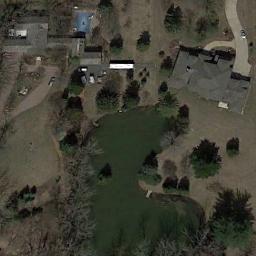
Label: residential